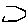
Label: hexagon